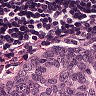
Metastatic tissue present: yes